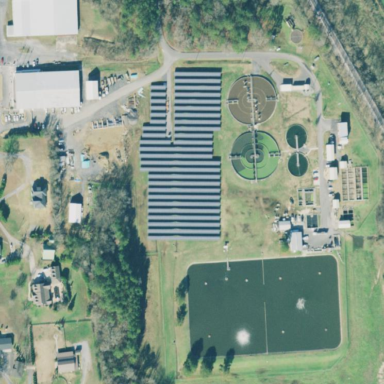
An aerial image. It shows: Wastewater plant.